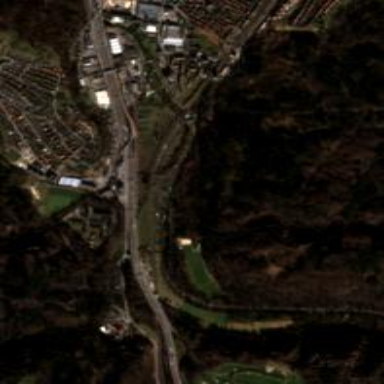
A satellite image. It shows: Motorway junction.